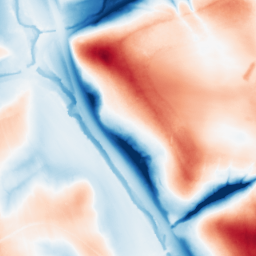
Category: trend_removal
Decomposition family: local_polynomial
Decomposition parameters: window_size: 101
degree: 2
Upsampling method: bilinear
Upsampling parameters: scale: 8
Upsampling scale: 8